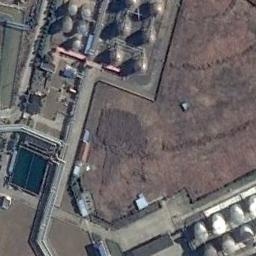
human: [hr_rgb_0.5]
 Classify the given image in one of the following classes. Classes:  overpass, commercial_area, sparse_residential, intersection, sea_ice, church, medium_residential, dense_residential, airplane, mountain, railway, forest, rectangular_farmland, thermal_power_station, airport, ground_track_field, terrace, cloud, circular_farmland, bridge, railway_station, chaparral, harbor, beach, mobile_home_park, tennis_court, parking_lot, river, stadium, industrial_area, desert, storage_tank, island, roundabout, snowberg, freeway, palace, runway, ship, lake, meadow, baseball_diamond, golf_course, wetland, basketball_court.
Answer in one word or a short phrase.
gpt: storage_tank